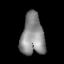
Tissue: lung
Cell type: Endothelial cells
Senescence score: 0.552
Nuclear area (px): 951
Mean DAPI intensity: 138.226